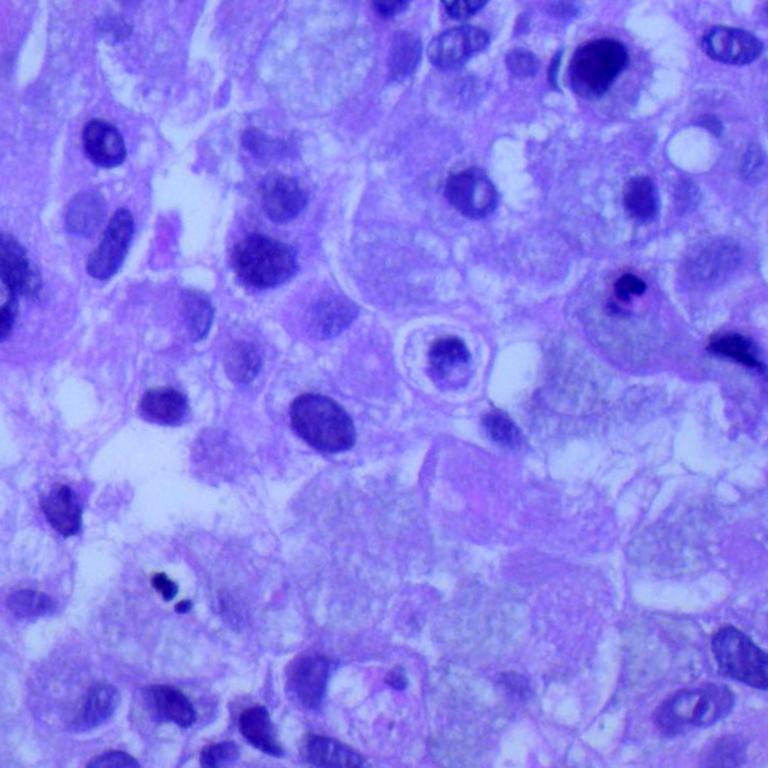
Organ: lung
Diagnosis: adenocarcinomas